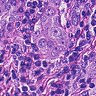
Metastatic tissue present: yes